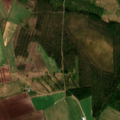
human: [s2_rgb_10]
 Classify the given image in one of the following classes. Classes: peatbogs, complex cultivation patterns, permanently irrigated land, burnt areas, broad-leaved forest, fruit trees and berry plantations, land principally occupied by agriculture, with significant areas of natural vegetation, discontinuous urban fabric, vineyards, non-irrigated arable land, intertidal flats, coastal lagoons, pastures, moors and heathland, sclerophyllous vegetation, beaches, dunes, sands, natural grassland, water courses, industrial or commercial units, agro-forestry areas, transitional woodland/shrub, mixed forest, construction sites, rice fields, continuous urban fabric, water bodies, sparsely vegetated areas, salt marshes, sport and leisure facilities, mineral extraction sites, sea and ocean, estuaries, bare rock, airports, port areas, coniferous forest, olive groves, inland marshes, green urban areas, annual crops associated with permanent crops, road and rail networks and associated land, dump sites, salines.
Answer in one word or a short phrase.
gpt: non-irrigated arable land, mixed forest, transitional woodland/shrub